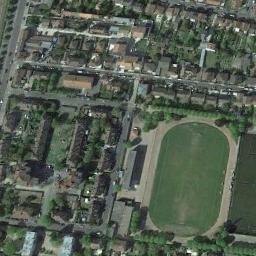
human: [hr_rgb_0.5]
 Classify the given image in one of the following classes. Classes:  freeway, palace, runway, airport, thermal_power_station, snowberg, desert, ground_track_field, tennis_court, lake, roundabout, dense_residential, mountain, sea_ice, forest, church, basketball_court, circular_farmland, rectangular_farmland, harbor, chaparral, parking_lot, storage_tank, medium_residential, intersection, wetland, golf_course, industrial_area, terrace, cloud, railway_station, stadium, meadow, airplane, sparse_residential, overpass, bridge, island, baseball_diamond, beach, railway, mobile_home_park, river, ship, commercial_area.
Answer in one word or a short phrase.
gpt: ground_track_field